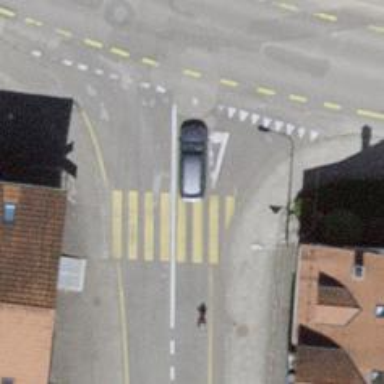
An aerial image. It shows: Zebra crossing with pedestrian island.